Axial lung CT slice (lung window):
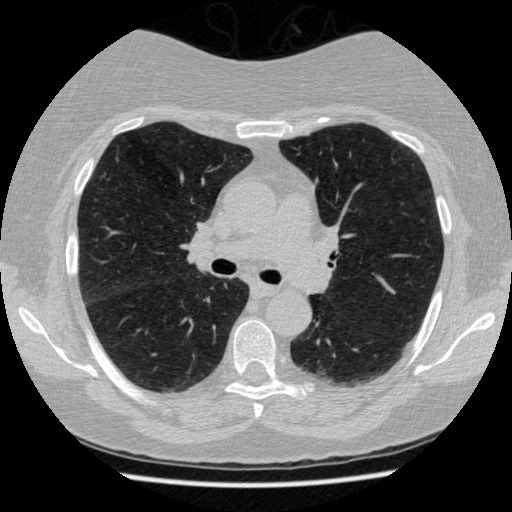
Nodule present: no